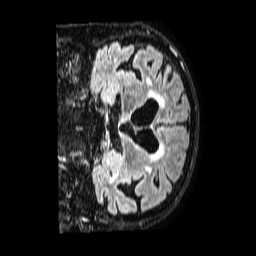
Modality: FLAIR
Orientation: coronal
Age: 64
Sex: male
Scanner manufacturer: philips
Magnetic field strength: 1.5 T
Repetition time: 4.8 s
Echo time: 0.3 s